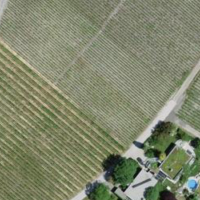
EUNIS habitat code: 40
Species observed at this site:
Clematis vitalba